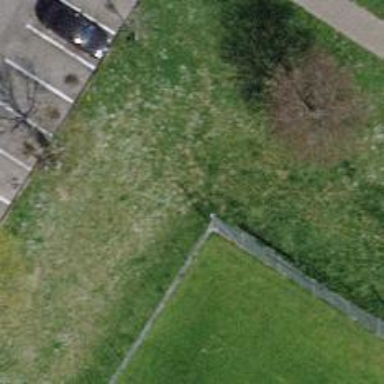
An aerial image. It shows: Fence is in the image.